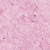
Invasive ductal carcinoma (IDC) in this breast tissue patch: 0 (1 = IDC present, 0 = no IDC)